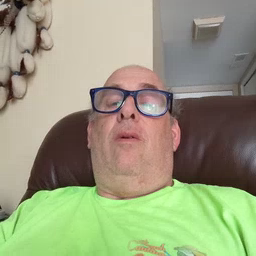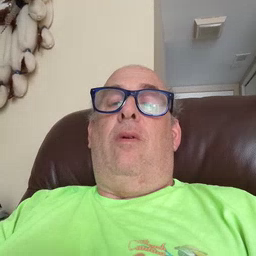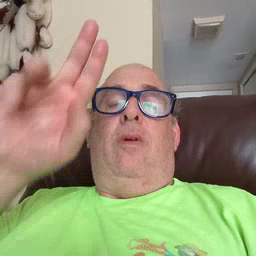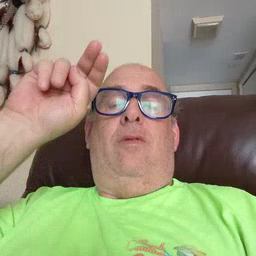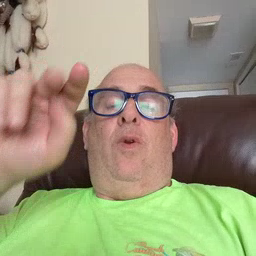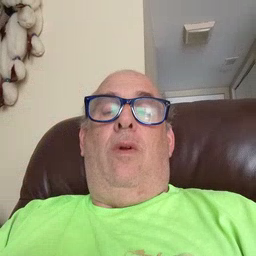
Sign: horse